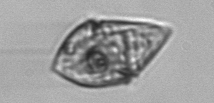
Label: Gyrodinium